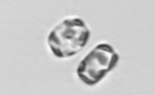
Label: Thalassiosira